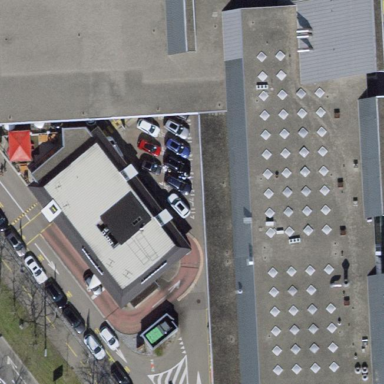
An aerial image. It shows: View of roof of building.